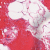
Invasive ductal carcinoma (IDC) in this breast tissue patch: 0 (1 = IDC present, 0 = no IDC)